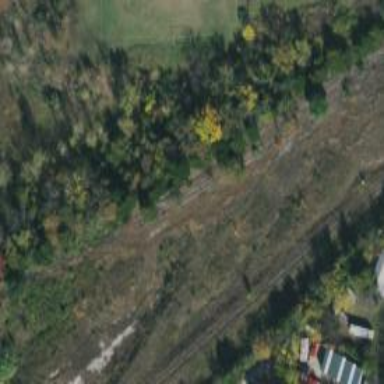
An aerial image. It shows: Disused railway.